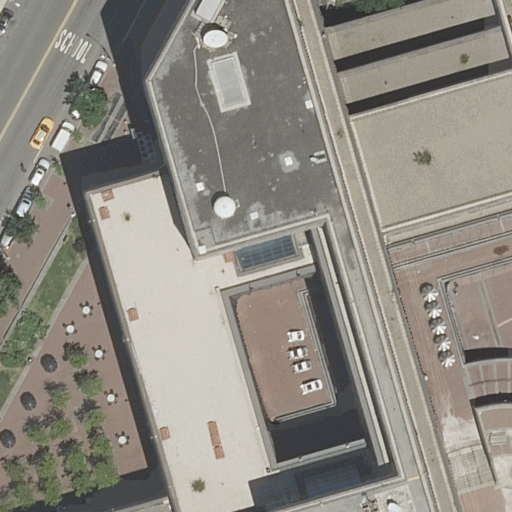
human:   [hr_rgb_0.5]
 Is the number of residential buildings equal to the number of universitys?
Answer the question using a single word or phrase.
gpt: yes

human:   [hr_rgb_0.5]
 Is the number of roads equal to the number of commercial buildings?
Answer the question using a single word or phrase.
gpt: no

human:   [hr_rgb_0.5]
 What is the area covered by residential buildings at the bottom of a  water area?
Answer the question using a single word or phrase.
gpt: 0m2

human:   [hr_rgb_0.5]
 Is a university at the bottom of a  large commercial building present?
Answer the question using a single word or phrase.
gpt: no

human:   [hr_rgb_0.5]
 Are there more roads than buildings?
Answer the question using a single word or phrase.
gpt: no

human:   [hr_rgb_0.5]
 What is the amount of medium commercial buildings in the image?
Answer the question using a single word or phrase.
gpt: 0

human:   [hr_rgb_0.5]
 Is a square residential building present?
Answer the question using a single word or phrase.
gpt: no

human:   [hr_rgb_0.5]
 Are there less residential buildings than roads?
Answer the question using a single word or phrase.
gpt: no

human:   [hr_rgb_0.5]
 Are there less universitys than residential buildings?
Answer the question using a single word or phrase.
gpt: no

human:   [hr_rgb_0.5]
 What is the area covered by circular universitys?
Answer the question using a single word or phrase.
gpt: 0m2

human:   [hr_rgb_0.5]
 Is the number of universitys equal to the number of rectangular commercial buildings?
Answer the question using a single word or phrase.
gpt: no

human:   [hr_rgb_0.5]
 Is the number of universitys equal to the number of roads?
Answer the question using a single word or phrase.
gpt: yes

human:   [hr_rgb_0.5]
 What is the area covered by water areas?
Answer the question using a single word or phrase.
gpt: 0m2

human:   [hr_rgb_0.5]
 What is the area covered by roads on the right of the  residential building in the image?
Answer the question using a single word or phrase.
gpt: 0m2

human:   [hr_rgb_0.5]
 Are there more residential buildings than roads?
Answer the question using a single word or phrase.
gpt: no

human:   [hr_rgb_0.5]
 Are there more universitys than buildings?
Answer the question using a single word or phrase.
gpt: no

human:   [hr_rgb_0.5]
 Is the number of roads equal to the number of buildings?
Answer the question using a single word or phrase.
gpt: yes

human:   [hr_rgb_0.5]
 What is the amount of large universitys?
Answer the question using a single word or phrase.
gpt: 0

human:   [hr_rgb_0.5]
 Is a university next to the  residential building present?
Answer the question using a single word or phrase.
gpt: yes

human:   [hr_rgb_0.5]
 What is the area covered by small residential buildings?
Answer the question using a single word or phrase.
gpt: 0m2

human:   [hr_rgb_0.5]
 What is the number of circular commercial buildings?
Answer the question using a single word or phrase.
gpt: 0

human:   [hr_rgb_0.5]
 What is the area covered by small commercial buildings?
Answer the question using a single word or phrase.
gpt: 0m2

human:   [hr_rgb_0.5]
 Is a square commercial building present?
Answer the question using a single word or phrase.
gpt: no

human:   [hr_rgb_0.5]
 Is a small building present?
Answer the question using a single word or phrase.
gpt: no

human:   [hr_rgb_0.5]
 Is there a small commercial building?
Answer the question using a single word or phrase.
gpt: no

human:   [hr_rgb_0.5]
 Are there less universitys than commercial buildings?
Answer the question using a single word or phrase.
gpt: no

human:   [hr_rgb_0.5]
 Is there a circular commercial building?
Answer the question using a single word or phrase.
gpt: no

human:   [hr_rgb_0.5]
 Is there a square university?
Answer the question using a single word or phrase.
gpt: no

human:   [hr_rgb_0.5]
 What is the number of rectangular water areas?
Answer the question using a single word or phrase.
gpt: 0

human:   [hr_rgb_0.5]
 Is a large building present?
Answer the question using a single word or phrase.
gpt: yes

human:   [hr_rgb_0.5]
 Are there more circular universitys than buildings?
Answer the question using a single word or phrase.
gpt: no

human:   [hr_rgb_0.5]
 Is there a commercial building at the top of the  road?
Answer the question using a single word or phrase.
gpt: no

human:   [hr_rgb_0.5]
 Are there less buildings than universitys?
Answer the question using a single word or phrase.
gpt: no

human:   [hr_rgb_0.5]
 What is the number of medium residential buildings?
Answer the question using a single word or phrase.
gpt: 0

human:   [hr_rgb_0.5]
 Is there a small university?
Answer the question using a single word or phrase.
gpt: yes

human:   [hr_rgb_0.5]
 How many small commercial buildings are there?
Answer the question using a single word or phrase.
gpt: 0